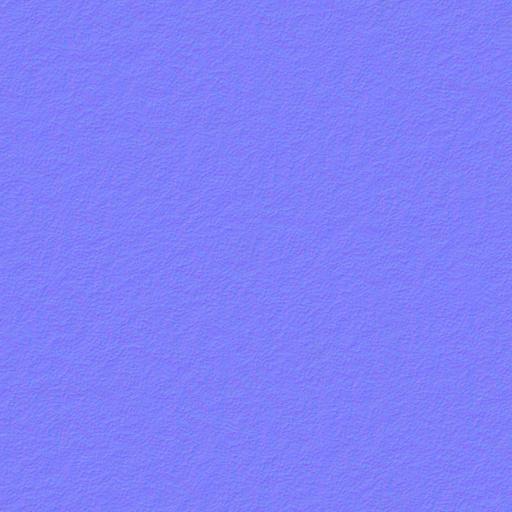
brown cloth leather smooth